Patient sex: F
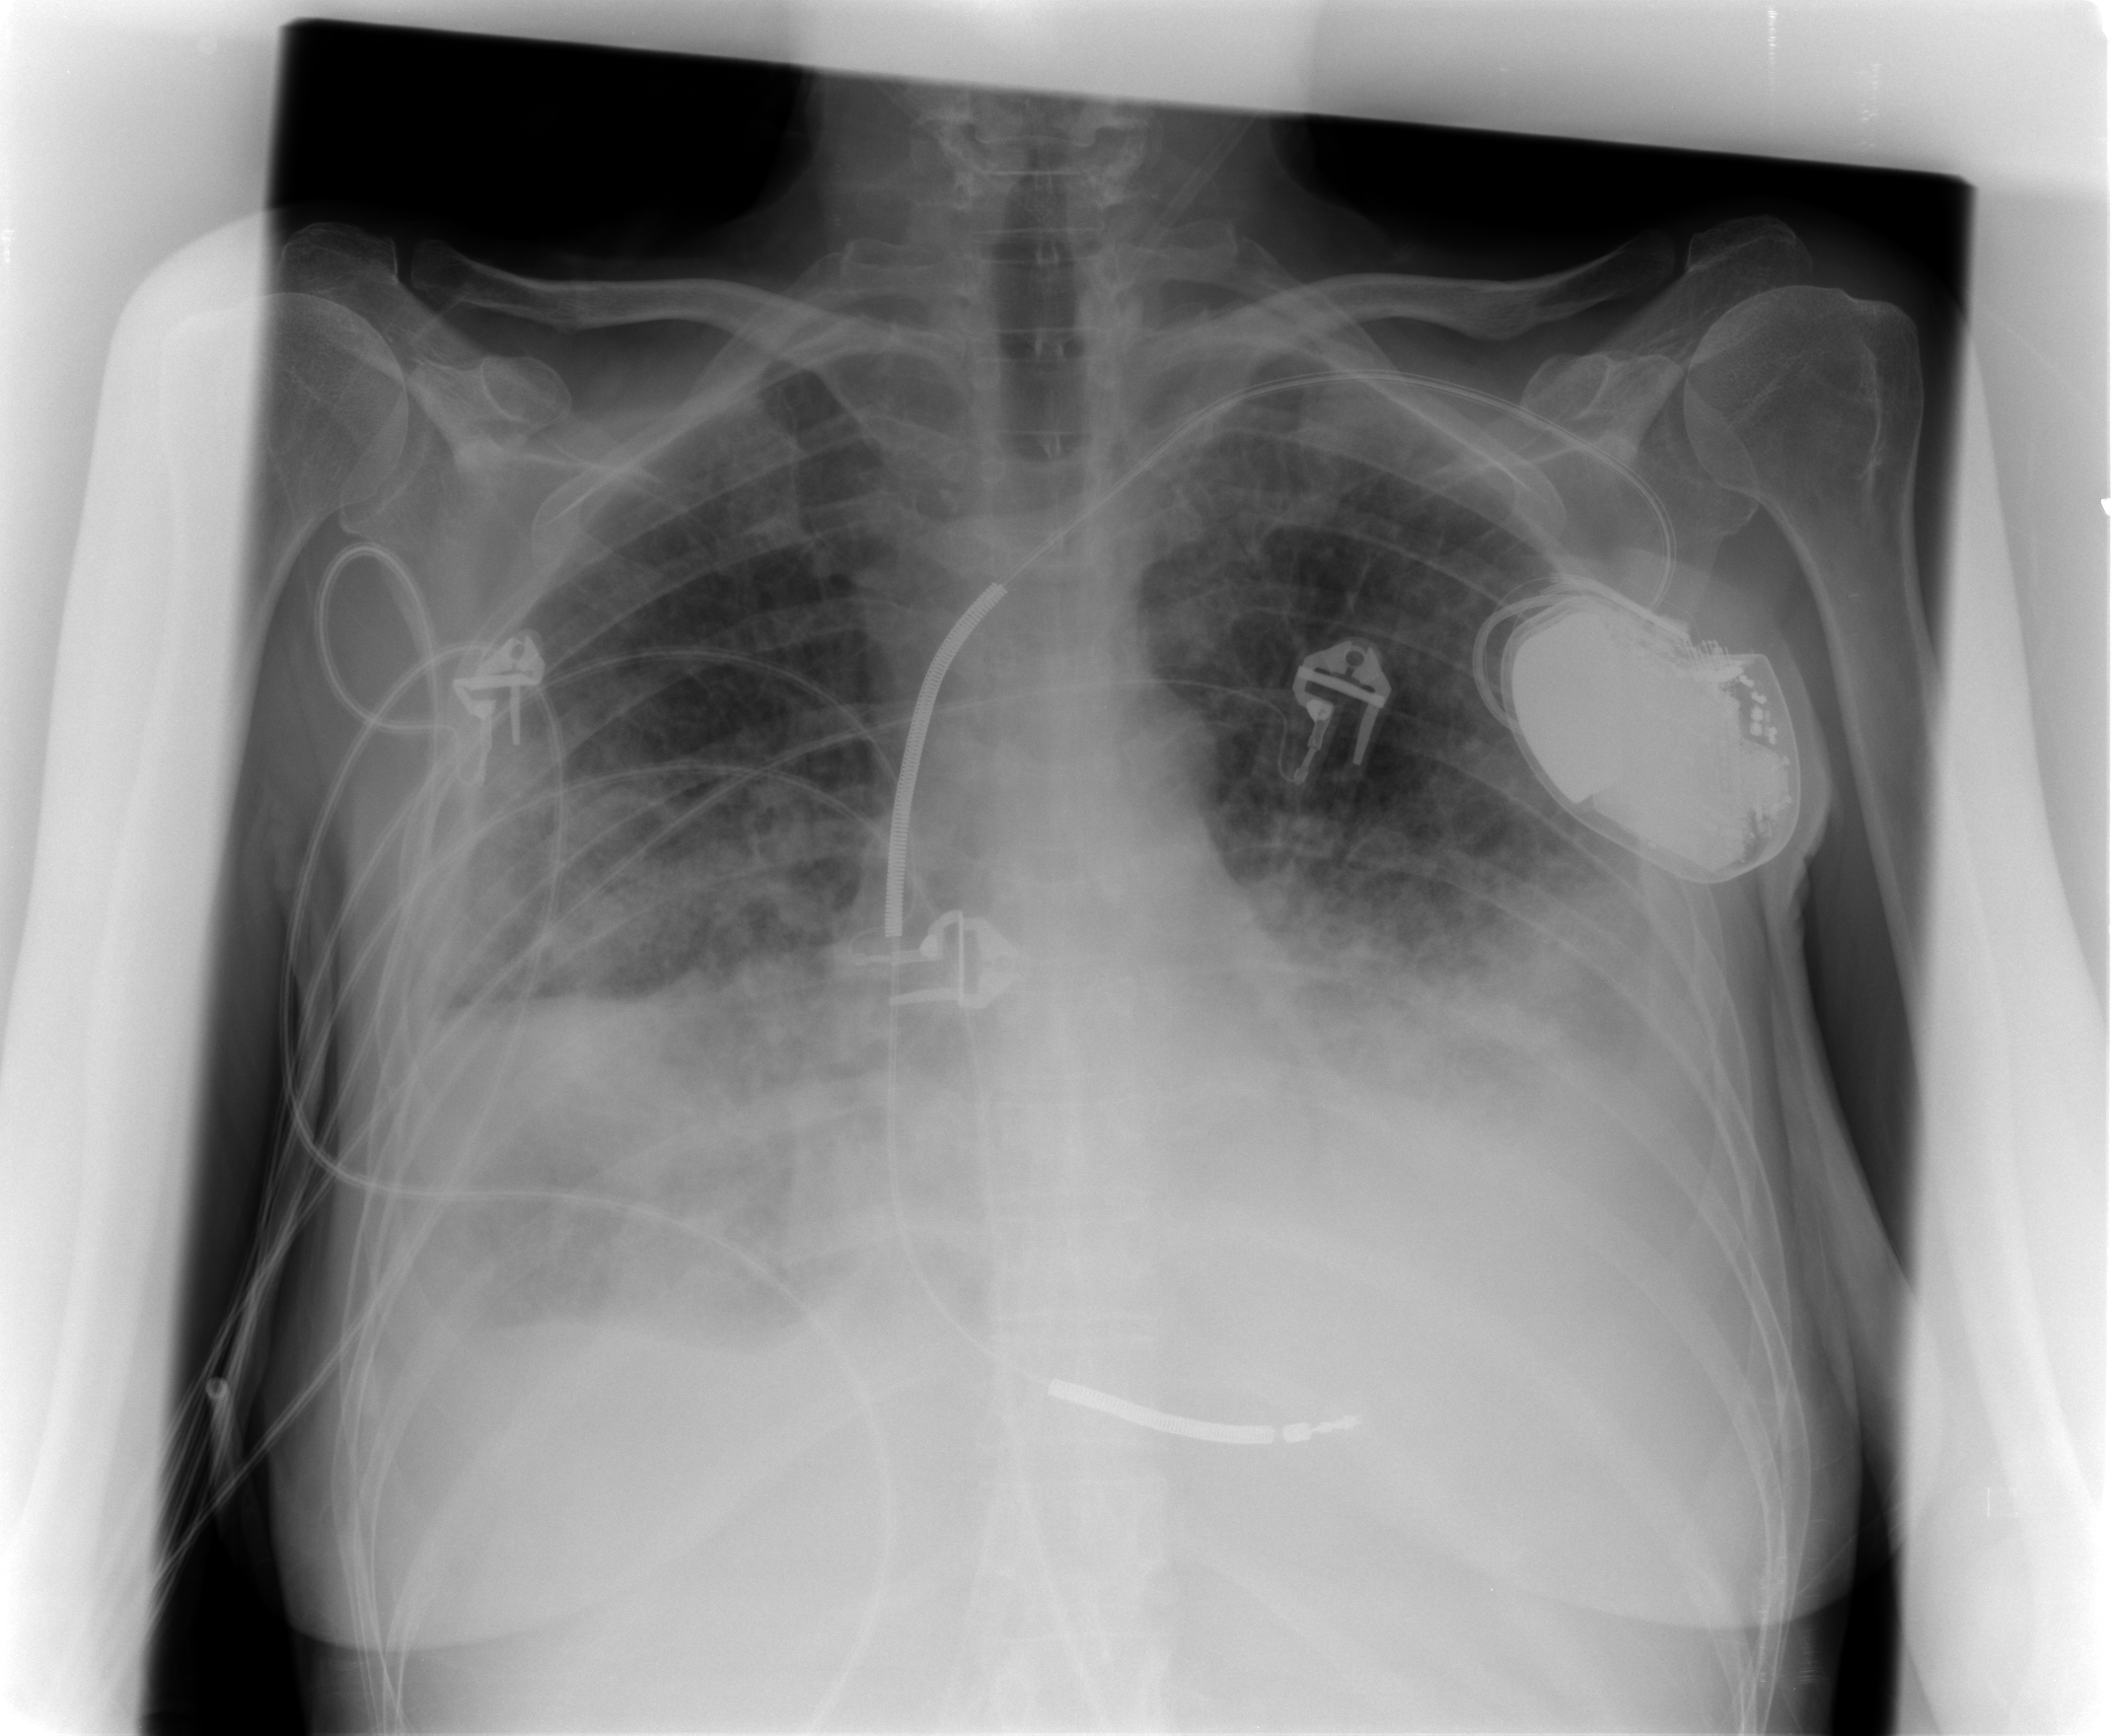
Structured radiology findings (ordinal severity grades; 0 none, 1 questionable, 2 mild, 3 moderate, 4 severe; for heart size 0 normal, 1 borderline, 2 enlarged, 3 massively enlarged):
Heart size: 0
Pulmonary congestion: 2
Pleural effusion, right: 2
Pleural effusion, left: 3
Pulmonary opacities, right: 3
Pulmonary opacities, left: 3
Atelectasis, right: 3
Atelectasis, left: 3